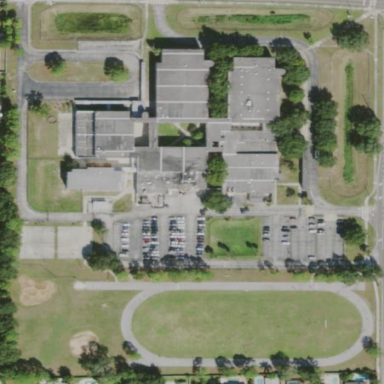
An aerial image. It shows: School.